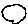
Label: circle